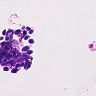
Metastatic tissue present: no